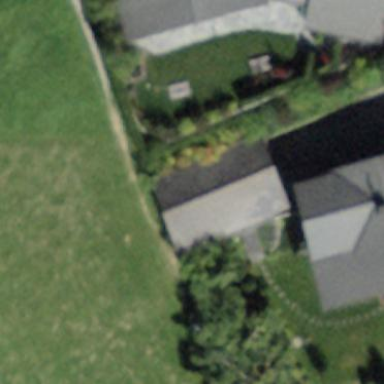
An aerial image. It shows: Garage.